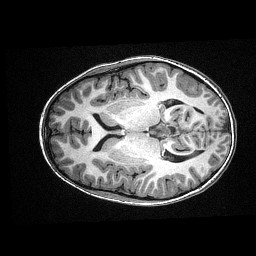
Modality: T1w
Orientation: axial
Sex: male
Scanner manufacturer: siemens
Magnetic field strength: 3 T
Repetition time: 2.3 s
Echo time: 0.00336 s